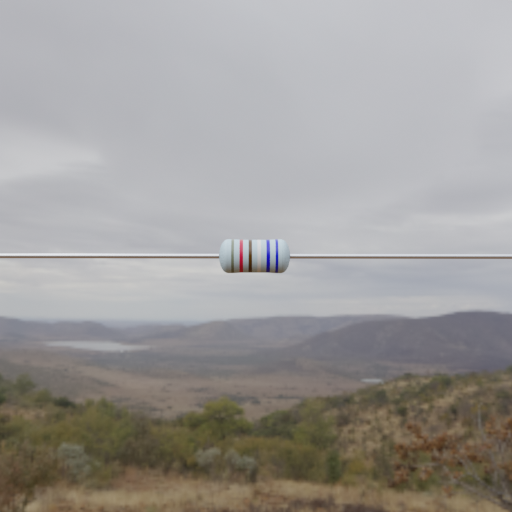
Resistor colour bands (in order): gray, red, brown, white, blue, blue